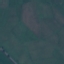
Land use / land cover: Pasture